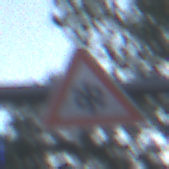
Verkehrszeichen: SchneeOderEisglaette
Umgebung: Outdoor, Urban
Tageszeit: SunriseSunset
Wetter: Clear
Licht: Natural
Jahreszeit: NotSpecified
Kontrast: LowContrast